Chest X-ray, AP view. Patient: 20 years old, sex F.
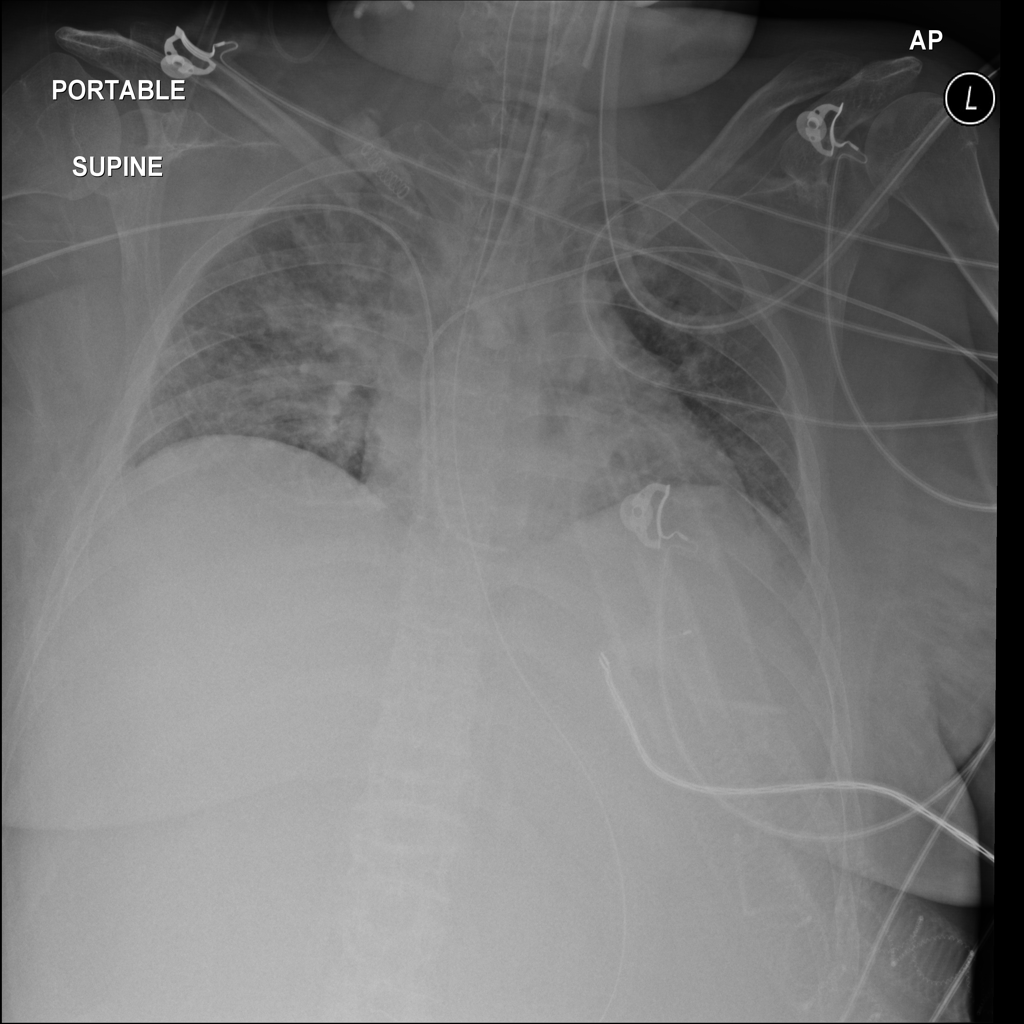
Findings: No Finding